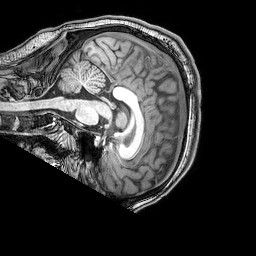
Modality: T1w
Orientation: sagittal
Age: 20
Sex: male